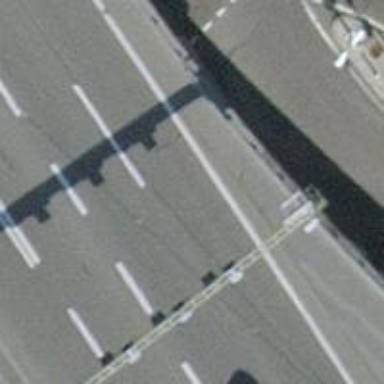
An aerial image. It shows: Motorway link.